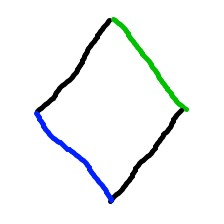
Shape: rhombus